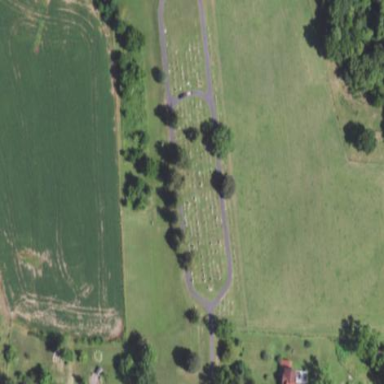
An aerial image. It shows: Cemetery.